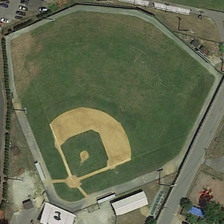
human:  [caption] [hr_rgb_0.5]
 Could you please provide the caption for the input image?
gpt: a baseball field is surrounded by several buildings and some cars .

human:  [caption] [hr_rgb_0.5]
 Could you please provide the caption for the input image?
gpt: a baseball field is surrounded by several buildings and some cars .

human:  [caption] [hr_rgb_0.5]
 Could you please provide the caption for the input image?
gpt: a baseball field is surrounded by several buildings and some cars .

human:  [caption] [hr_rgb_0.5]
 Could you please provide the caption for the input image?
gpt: a baseball field is surrounded by several buildings and some cars .

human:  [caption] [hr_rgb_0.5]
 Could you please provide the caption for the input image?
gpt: a baseball field is surrounded by several buildings and some cars .